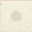
Piece: xx